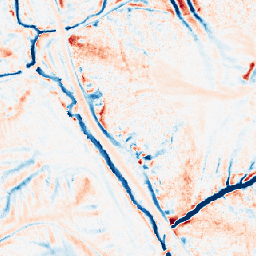
Category: edge_preserving
Decomposition family: median
Decomposition parameters: size: 15
Upsampling method: nearest
Upsampling parameters: scale: 4
Upsampling scale: 4